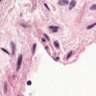
Metastatic tissue present: no